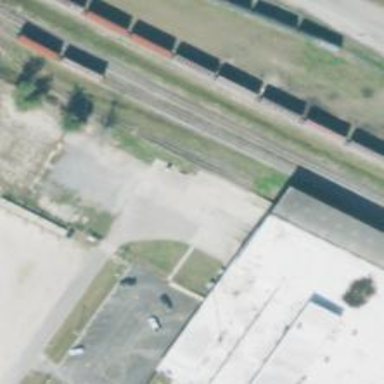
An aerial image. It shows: Railway spur service.